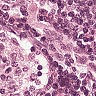
Metastatic tissue present: no